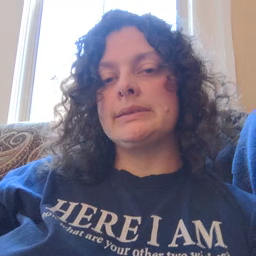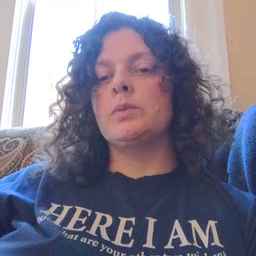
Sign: orange